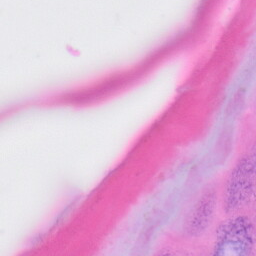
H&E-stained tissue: Skin